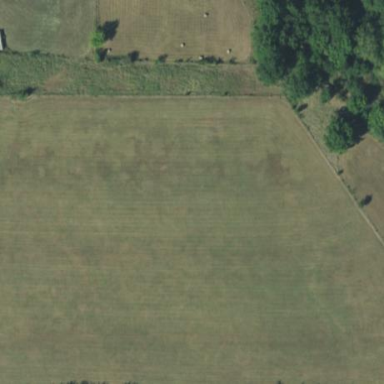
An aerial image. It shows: Agricultural meadow.